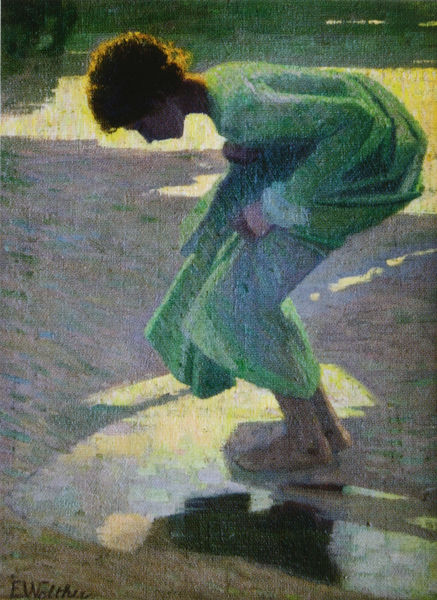
Titel: Mädchen am Wasser
Künstler: Emmi Walther
Institution: Privatbesitz
Schlagwörter: blau, dunkel, meer, nackt, schatten, wasser, gelb, grün, impressionismus, mädchen, sand, see, abend, braun, frau, frisur, haar, kleid, licht, nase, profil, rücken, schwarz, straße, weiss, dame, gras, weg, wiese, malerei, rock, jung, falten, gesicht, kleidung, hals, hände, schauen, signatur, spiegel, öl, morgen, natur, spiegelung, wind, busch, gewässer, sonne, boden, gewand, haare, kind, gebeugt, kontrast, locken, wald, füße, pfütze, schrift, strand, hocke, haltung, spiegelbild, farben, modern, farbe, draussen, kurze haare, regen, barfuss, bücken, suchen, pinselstrich, beugen, rote haare, schmerz, lichtflecken, sonnenflecken, gebückt, gerafft, grünes kleid, rinsal, haartracht, am wasser, fau, nackte füsse, gekrümmt, geduckt, raffen, walther, kurzes haar, 20. jahrhundert, licht#, raussen, wolther, stra0e, 21. jahrhundert